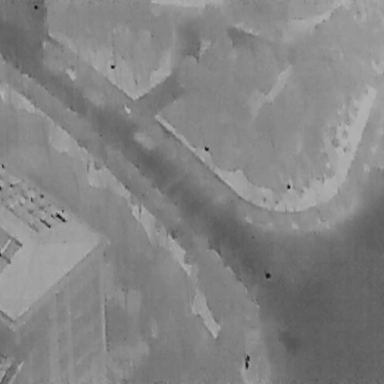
There is a Person in the infrared image.